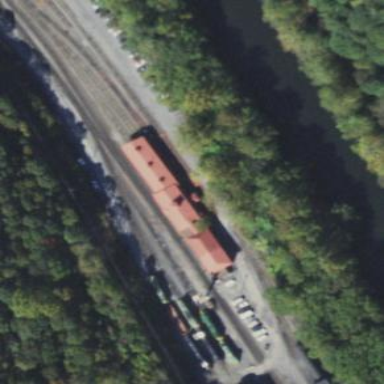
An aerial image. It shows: Train station building.